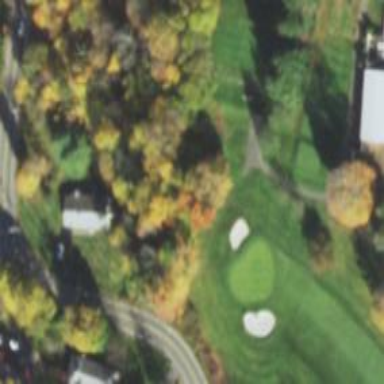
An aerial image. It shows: Path for both road and golf.